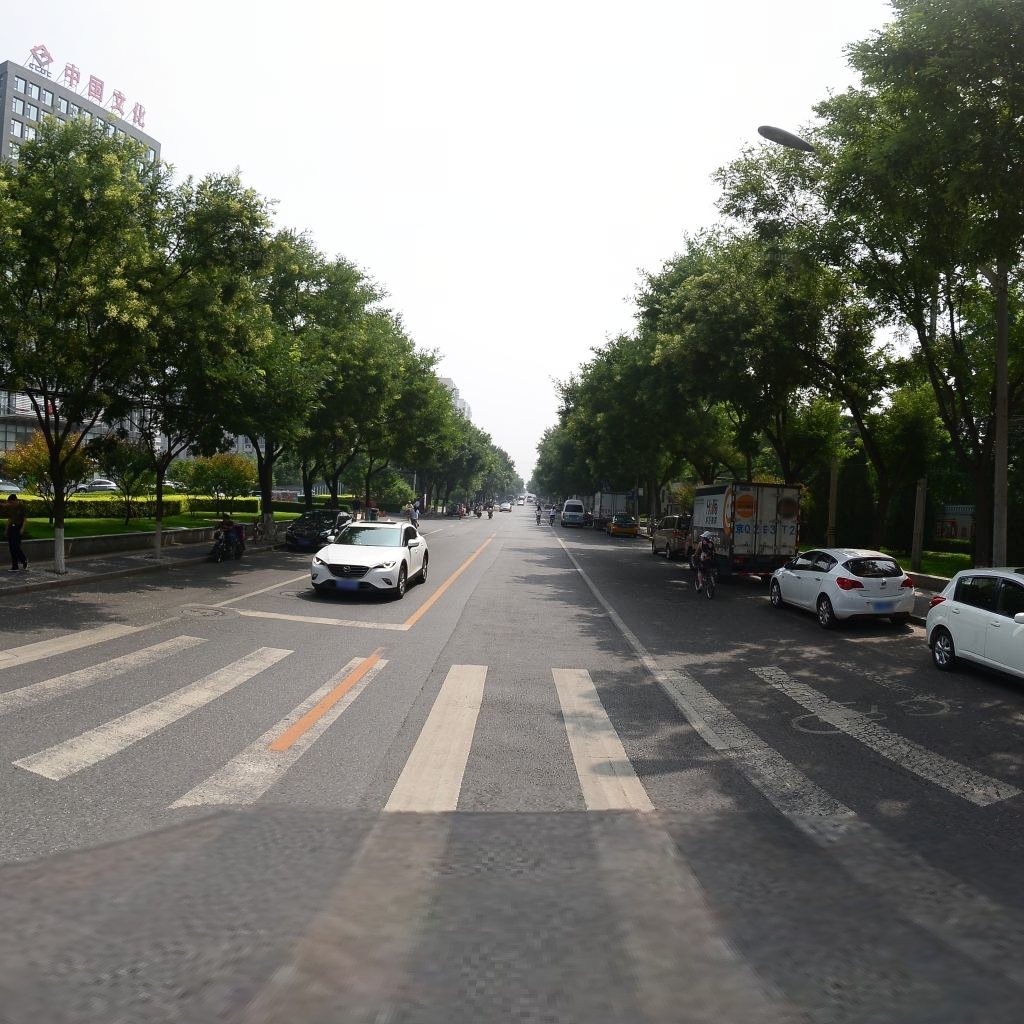
Region: Xicheng
Road damage annotations: longitudinal crack, manhole cover, manhole cover